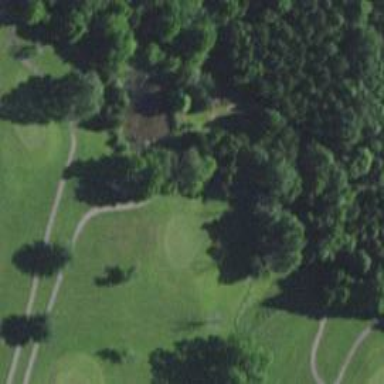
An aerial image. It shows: Golf hole.